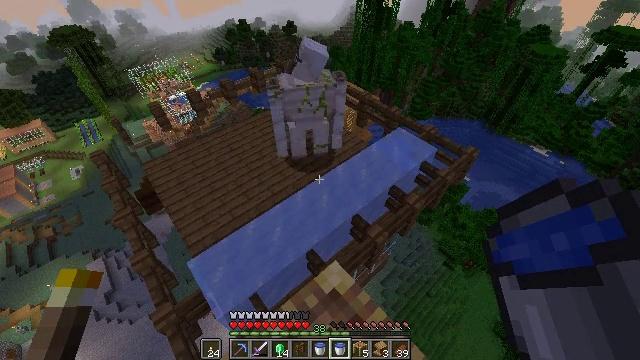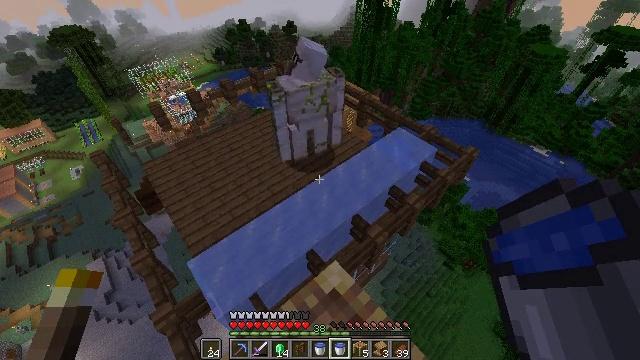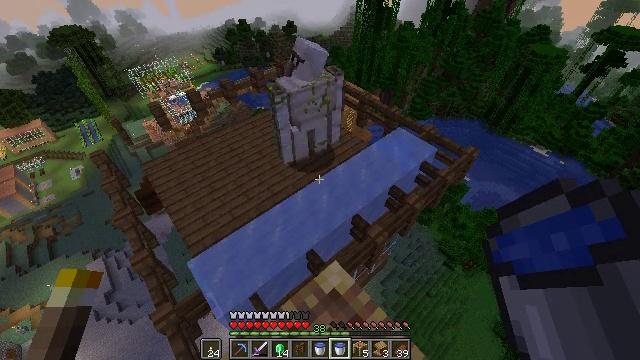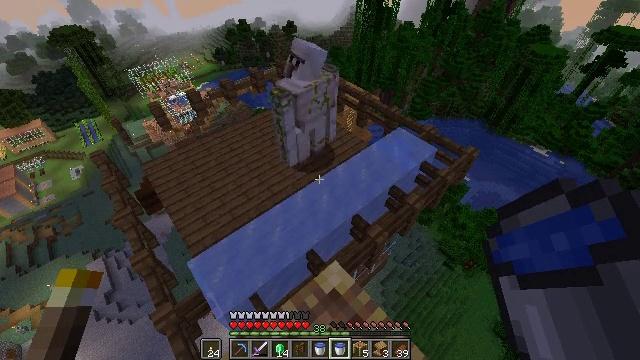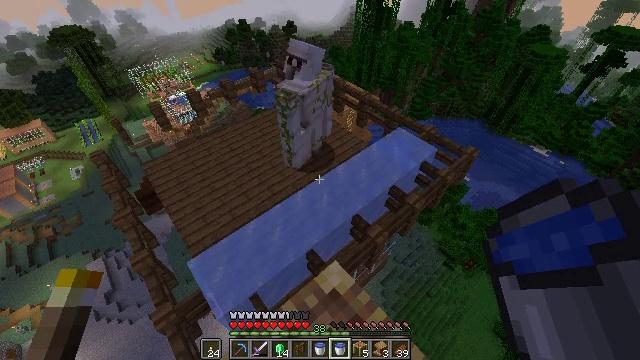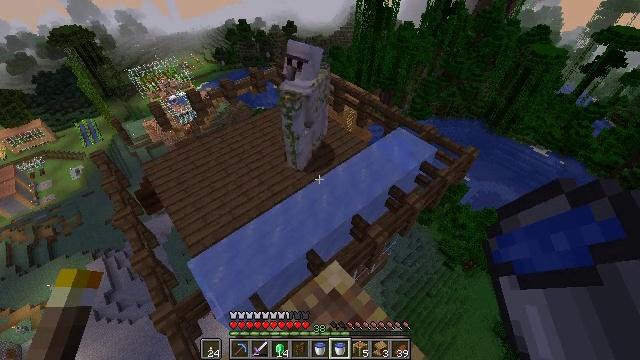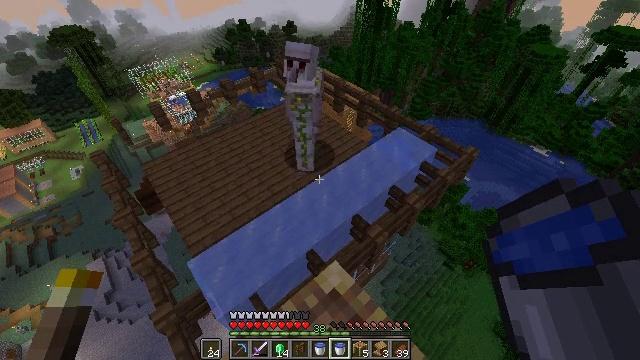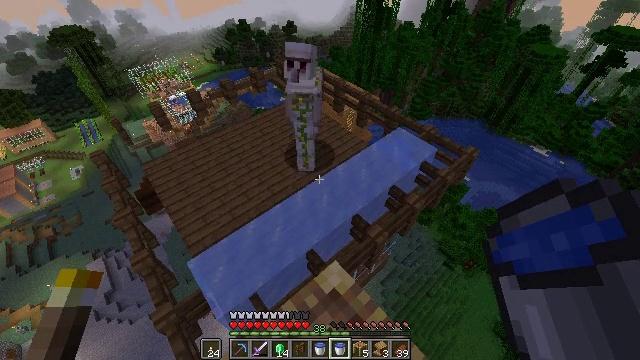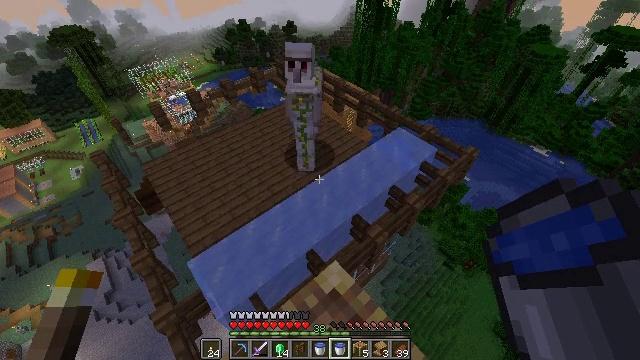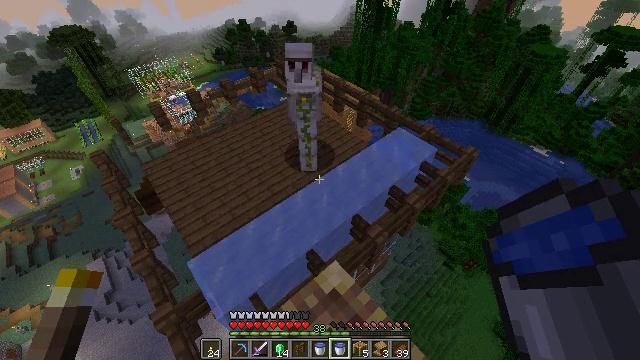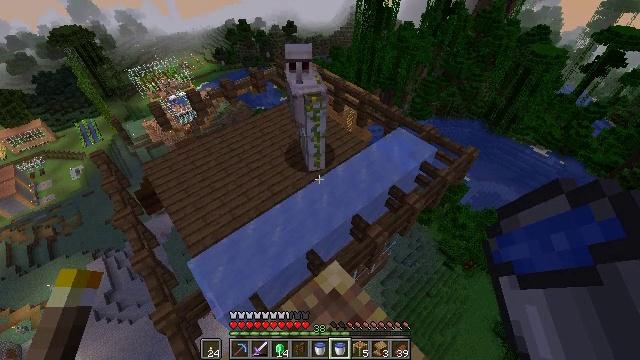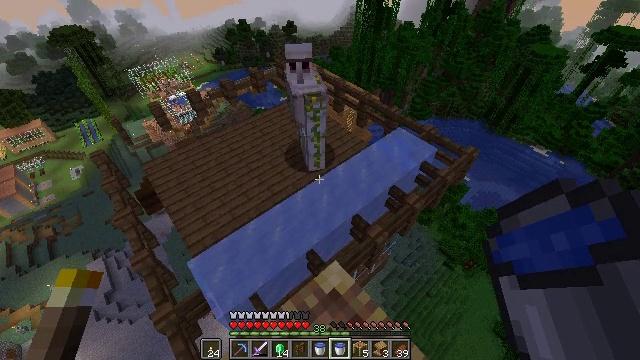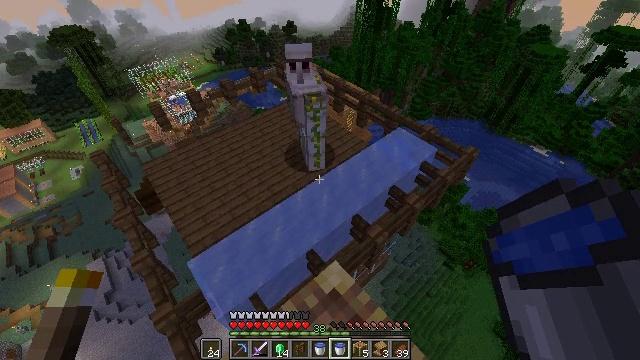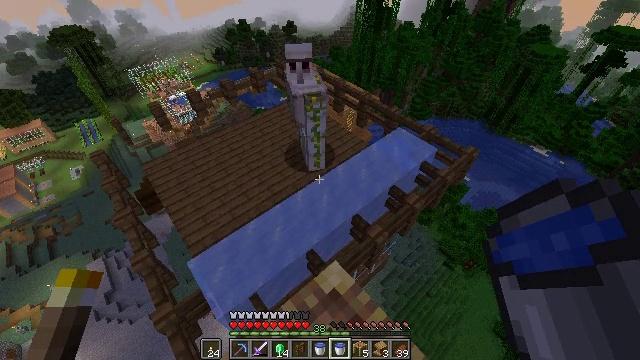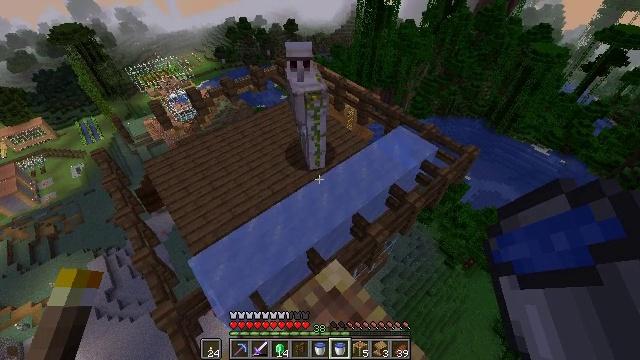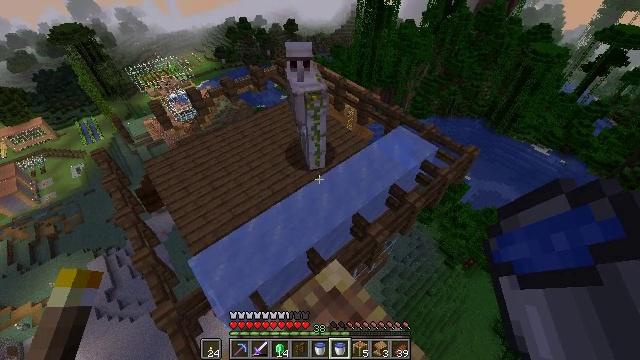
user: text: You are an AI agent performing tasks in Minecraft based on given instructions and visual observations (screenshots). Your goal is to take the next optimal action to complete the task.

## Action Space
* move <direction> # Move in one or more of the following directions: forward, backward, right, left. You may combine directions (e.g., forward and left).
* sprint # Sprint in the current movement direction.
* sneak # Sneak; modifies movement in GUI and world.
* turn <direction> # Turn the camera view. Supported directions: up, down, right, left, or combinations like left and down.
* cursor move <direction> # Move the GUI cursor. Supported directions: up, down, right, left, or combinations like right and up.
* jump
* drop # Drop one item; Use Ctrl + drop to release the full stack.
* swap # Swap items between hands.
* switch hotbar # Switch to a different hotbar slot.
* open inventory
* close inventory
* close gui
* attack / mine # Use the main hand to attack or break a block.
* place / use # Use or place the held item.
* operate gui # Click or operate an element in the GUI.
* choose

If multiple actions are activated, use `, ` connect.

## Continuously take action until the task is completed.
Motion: motion action
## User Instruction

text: Break the scaffolding for reuse.
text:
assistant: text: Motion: no_op
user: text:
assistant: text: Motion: no_op
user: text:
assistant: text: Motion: no_op
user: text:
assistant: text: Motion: no_op
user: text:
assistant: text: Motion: no_op
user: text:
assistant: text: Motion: no_op
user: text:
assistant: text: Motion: no_op
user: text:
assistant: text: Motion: no_op
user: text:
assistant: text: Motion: no_op
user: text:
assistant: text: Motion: no_op
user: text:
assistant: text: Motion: no_op
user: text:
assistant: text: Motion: no_op
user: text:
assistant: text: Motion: no_op
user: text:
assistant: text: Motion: no_op
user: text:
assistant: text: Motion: no_op
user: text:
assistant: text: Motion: no_op
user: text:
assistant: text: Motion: no_op
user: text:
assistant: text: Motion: no_op
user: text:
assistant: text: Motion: no_op
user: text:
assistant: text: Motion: no_op
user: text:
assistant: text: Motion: no_op
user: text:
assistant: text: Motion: no_op
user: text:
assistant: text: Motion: no_op
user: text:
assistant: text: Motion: no_op
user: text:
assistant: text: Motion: no_op
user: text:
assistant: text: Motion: no_op
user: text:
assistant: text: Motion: no_op
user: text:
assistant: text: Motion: no_op
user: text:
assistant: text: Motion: no_op
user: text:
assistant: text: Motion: no_op